Interaction volume radius: 10 \u00c5
Interaction volume height: 30 \u00c5
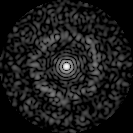
Disorder parameter: 0.8286